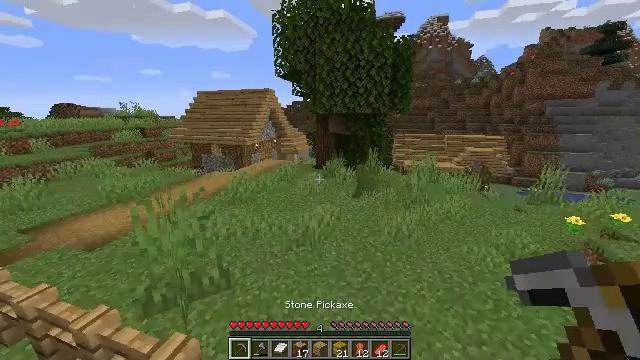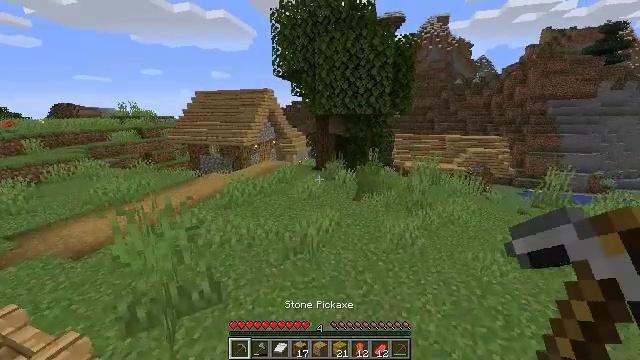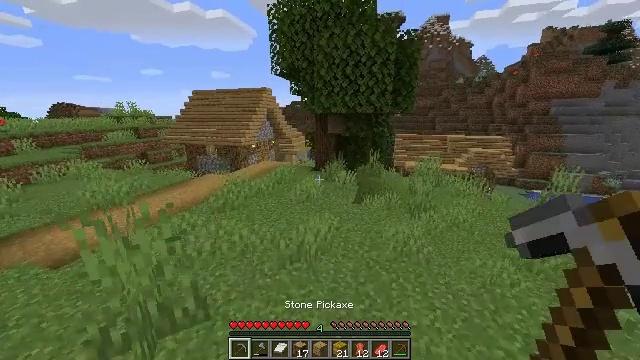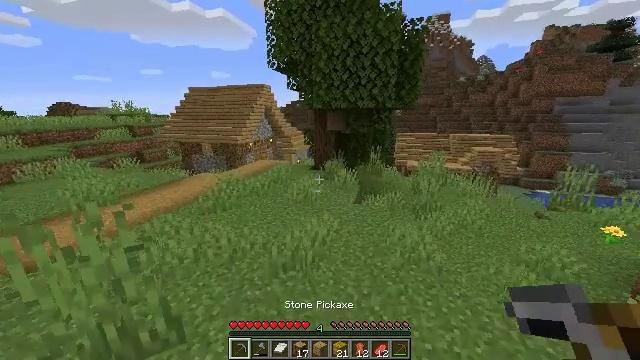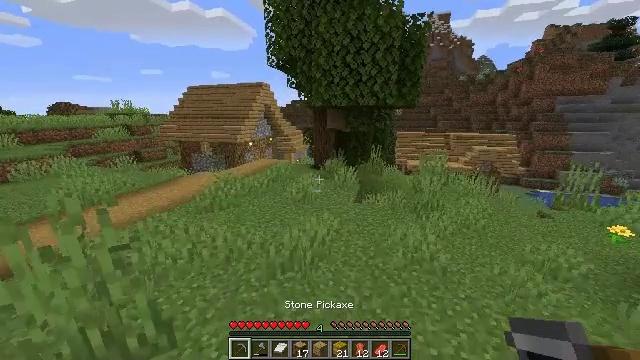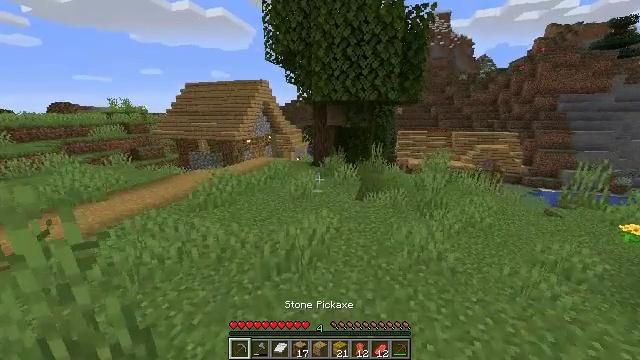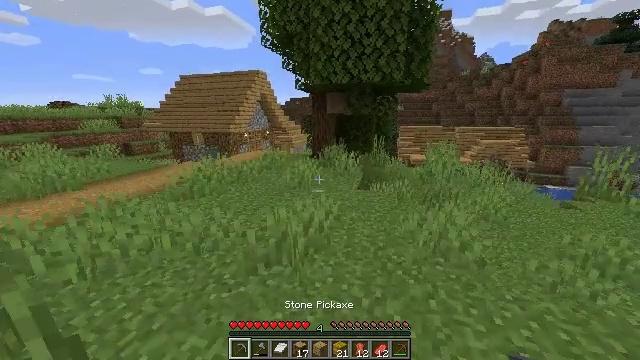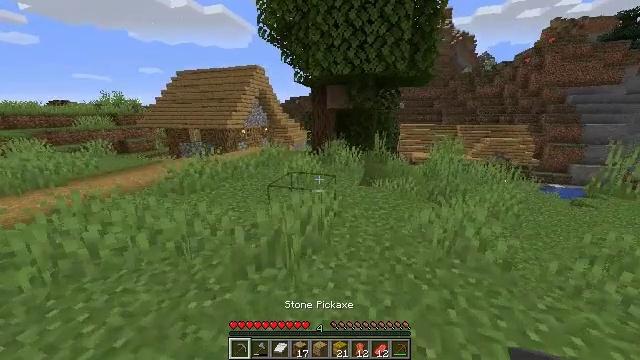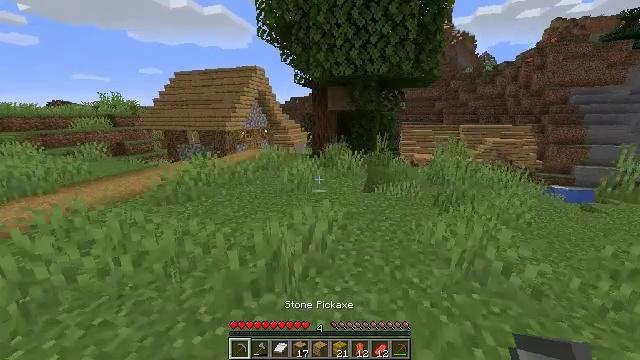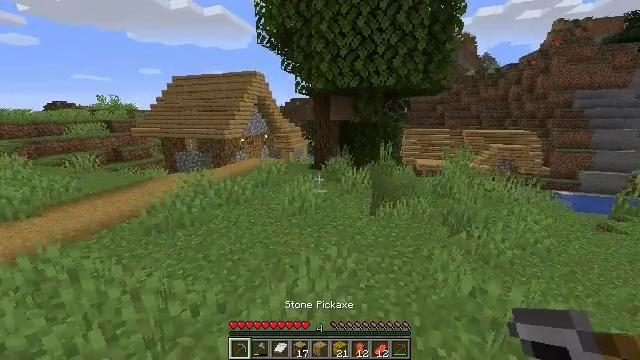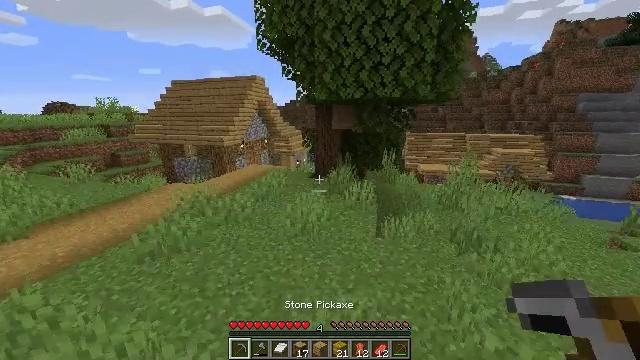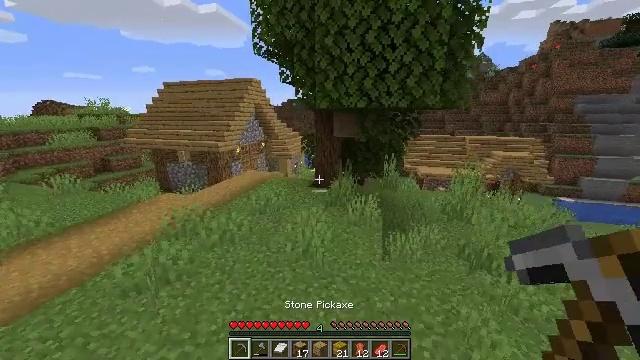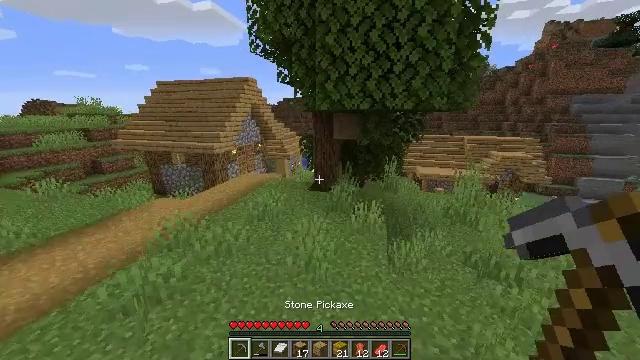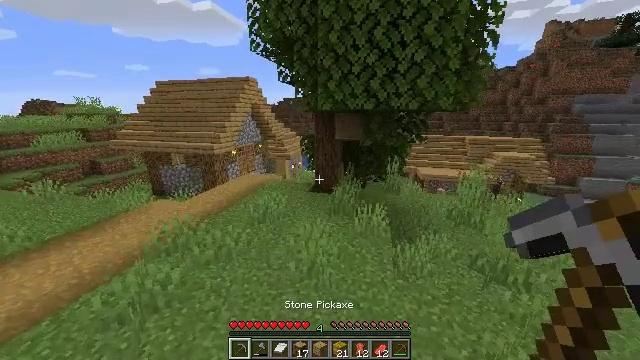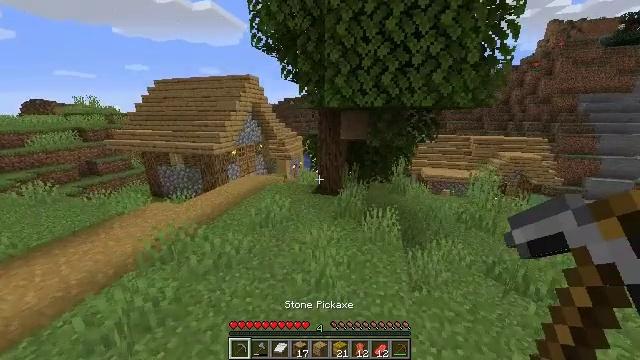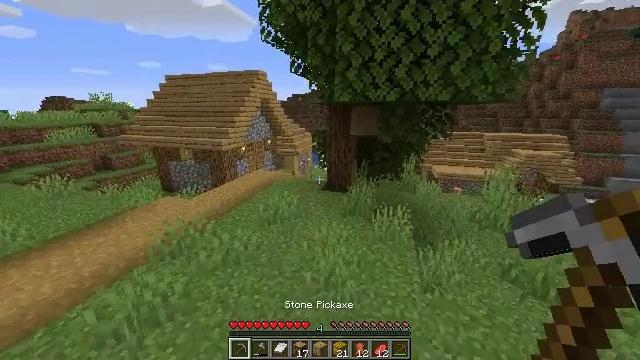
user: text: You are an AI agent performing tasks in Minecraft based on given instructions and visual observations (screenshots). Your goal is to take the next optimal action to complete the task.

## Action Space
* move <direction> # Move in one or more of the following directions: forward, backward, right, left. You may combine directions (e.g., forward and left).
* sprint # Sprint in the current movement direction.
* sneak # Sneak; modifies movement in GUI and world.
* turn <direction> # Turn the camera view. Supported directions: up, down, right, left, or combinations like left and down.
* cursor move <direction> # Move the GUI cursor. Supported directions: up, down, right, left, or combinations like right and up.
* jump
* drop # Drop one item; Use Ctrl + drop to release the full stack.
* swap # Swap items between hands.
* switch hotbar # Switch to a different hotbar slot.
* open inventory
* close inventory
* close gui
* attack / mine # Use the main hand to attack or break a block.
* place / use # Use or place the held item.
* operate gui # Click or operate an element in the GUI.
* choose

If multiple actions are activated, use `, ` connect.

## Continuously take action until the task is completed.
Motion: motion action
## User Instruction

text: Dig up clay found underwater.
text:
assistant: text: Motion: move forward, jump
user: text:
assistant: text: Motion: move forward, jump
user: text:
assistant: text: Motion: move forward, jump
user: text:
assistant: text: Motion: move forward, jump
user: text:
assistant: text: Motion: move forward, jump
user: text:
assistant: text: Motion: move forward, jump
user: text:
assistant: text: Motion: move forward and move left, jump
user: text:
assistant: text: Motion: move forward and move left, jump
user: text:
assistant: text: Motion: move forward and move left, jump
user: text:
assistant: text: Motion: move forward and move left, jump
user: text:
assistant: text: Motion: move forward and move left, jump
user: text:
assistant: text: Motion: move forward and move left, jump
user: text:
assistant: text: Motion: move forward and move left, jump
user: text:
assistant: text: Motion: move forward and move left, jump
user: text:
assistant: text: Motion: move forward and move left, turn left, jump
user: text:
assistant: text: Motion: move forward and move left, jump
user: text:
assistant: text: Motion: move forward and move left, jump
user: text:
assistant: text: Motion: move forward and move left, jump
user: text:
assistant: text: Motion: move forward and move left, jump
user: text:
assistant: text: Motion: move forward and move left, jump
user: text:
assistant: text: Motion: move forward and move left, jump
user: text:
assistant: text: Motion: move forward, jump
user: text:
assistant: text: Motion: move forward, jump
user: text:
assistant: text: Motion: move forward and move left, jump
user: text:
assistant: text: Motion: move forward and move left, jump
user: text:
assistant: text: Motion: move forward and move left, jump
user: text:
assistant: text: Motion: move forward and move left, jump
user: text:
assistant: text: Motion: move forward, jump
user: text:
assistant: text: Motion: move forward, turn right and down, jump
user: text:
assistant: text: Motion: move forward, turn right and down, jump